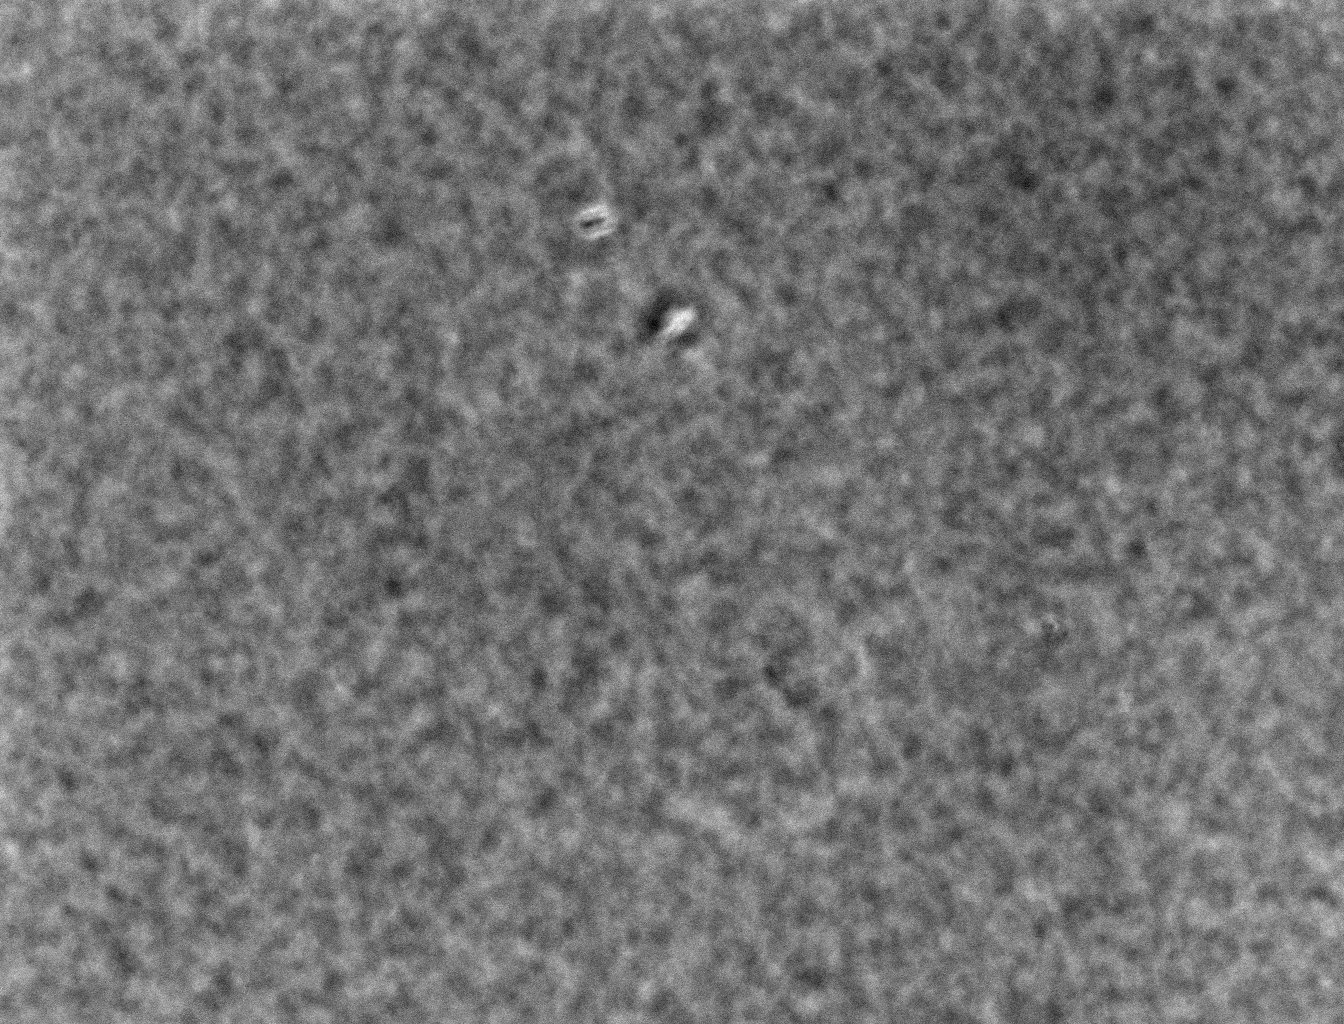
various_fewshot